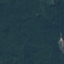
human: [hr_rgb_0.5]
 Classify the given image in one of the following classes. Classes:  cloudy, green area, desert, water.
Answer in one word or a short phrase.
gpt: green area